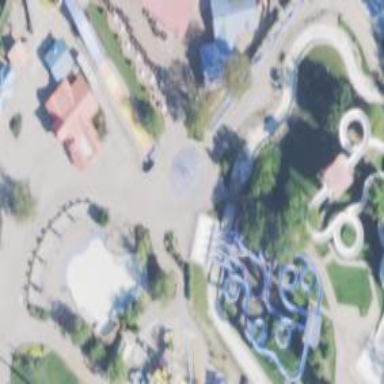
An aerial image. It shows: Bridge leading to water slide attraction.